Question: I want to implement the Tabs Component for my React Website. I got the Problem, that the content I want to display in the red / blue Container gets shifted to the bottom for the blue container. I know the Problem comes from the red box, which is invisible but somehow is still there and shifts my content to the bottom.
The JSX looks like the following:
'''
<div className='drinks'>
<Header />
<div className="drinks-tabs-wrapper">
<Tabs value={tab} onChange={ (_, value) => setTab(value) }>
<Tab label='Drinks' style={{ color: 'white' }} />
<Tab label='Categories' style={{ color: 'white' }} />
</Tabs>
<div style={ getTabWrapperStyle('drinks') }>
{ (!drinks || !drinkCategories) ?
<CircularProgress size={ 100 } /> :
<div hidden={ tab !== 0 }>
{ drinks.map(drink => (
<div key={ drink.id }>
<p>{ drink.id }</p>
<p>{ drink.name }</p>
<p>{ drink.price }</p>
</div>
))}
</div> }
</div>
<div style={ getTabWrapperStyle('drinkCategories') }>
{ drinkCategories &&
<div hidden={ tab !== 1 }>
{ drinkCategories.map(drinkCategory => (
<div key={ drinkCategory.id }>
<p>{ drinkCategory.name }</p>
</div>
))}
</div> }
</div>
</div>
</div>
'''
The drinks and drinkCategories come from an API (therefore the Loader)
The getTabWrapperStyle which gets the CSS looks like the following:
'''
const getTabWrapperStyle = (tabName) => {
if (tabName === 'drinks') {
if (tab !== 0) {
return {
"display": "flex",
"alignItems": "center",
"justifyContent": "center",
"height": "calc(100% - 50px)",
"background": "blue",
"overflowY": "scroll"
}
} else if (tab !== 1) {
return {
"height": 0
}
}
} else if (tabName === 'drinkCategories') {
if (tab !== 0) {
return {
"height": 0
}
} else if (tab !== 1) {
return {
"display": "flex",
"alignItems": "center",
"justifyContent": "center",
"height": "calc(100% - 50px)",
"background": "red",
"overflowY": "scroll"
}
}
}
}
'''
Everything looks fine for the red box, but the blue one doesn't work.
The shifting looks like the following:
[
<URL>
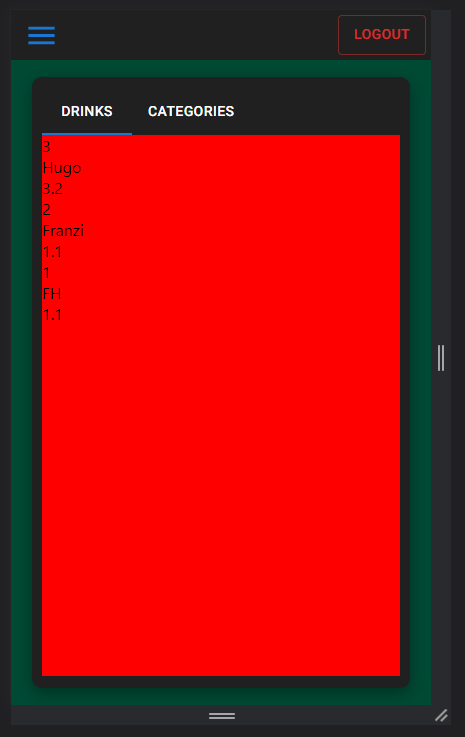
Answer: Turned out the Problem was the display: flex in the blue / red containers css. Just remove this and work without the flex property and everything works fine.